Question: I noticed that the text of the Softkeyboard in landscape mode doesn't show the same characters as I see in the EditText field in portrait mode. I use a keylistener for the EditText to only accept special chars:
'''
private class MyKeylistener extends NumberKeyListener {
public int getInputType() {
return InputType.TYPE_CLASS_NUMBER;
}
@Override
protected char[] getAcceptedChars() {
return new char[] {'0','1','2','3','4','5','6','7','8','9',',','-'};
}
};
'''
When I type in a "," in landscape mode I don't see it in the softkeyboard-text, but it appears in the EditText when I flip the screen to portrait mode. How can I make the softkeyboard-text show all allowed characters? I append a picture to show what I mean, the EditText is "34,37,39":

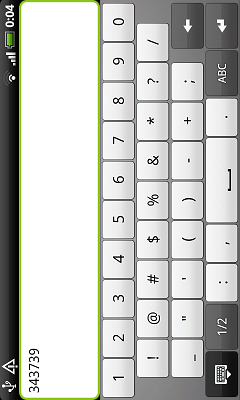
Answer: I've found an answer :-)
By using this line you can simply hide the softkeyboard-text in landscape mode:
'''
myEditText.setImeOptions(EditorInfo.IME_FLAG_NO_EXTRACT_UI);
'''
This way, the EditText is also visible above the keyboard in landscape mode, and everything works as expected.
See also: <URL>